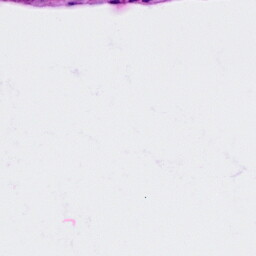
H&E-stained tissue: Cervix